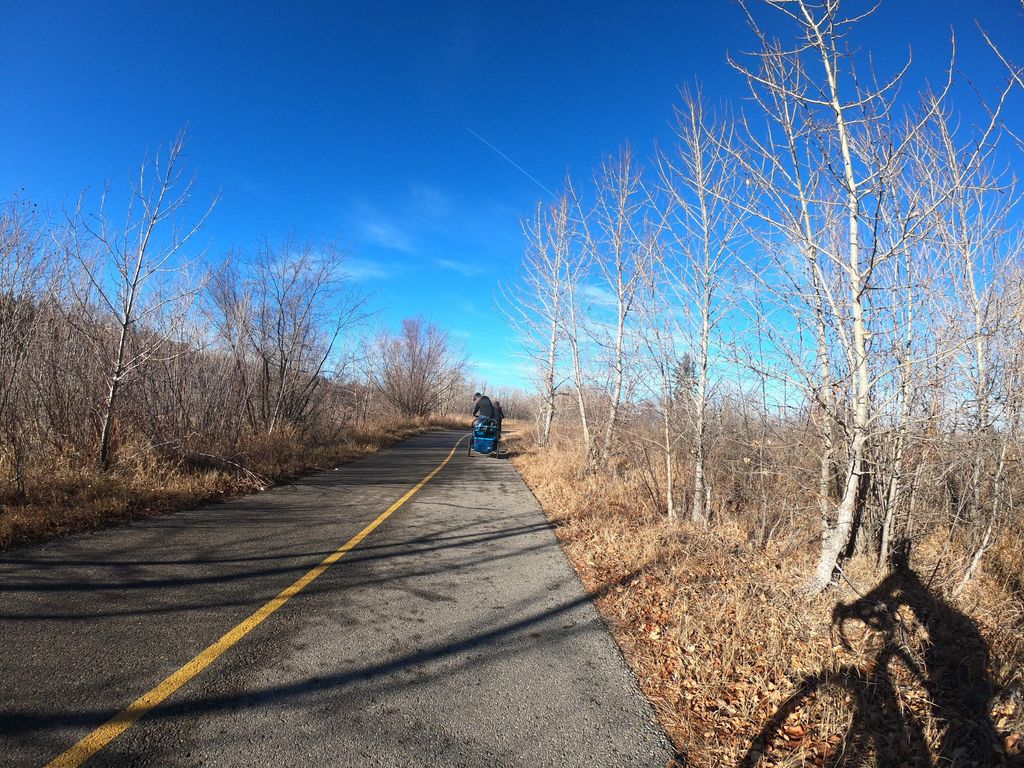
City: calgary